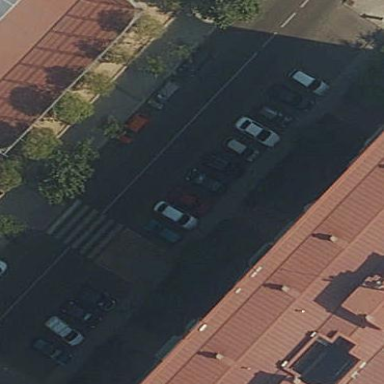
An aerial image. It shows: Street side parking area.